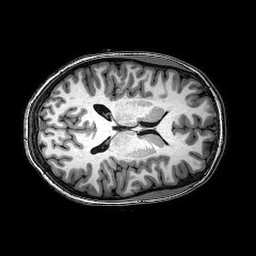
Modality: T1w
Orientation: axial
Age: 23
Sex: female
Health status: healthy
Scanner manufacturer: philips
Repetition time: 0.008164 s
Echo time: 0.00373 s